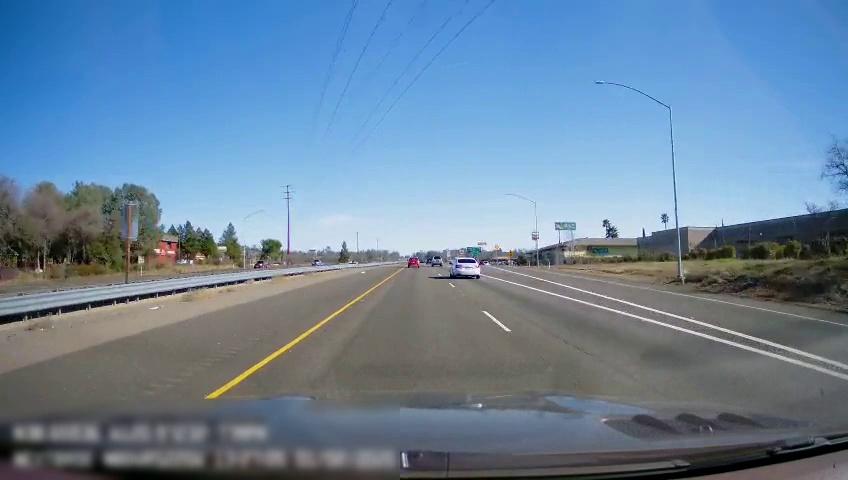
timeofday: Day
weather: Sunny
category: Drivable Space
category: Vehicles | SUV
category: Vehicles | SUV
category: Vehicles | SUV
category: Vehicles | Truck
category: Vehicles | Truck
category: Lanes | Current Lane
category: Lanes | Current Lane
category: Lanes | Alternate Lane
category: Lanes | Alternate Lane
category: Lanes | Alternate Lane
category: Traffic | Signs
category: Traffic | Signs